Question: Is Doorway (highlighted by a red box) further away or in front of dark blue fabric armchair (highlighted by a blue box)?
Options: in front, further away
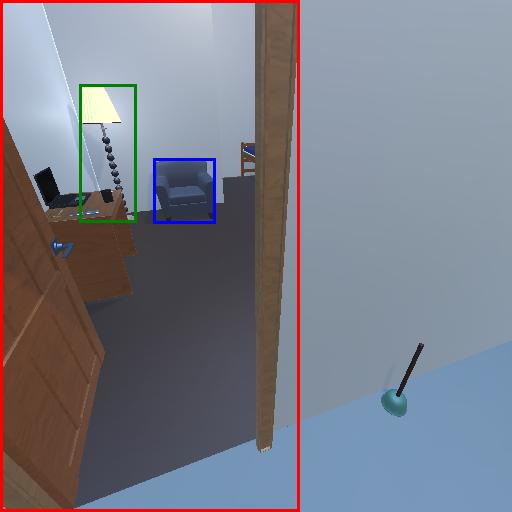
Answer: in front